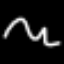
Label: squiggle